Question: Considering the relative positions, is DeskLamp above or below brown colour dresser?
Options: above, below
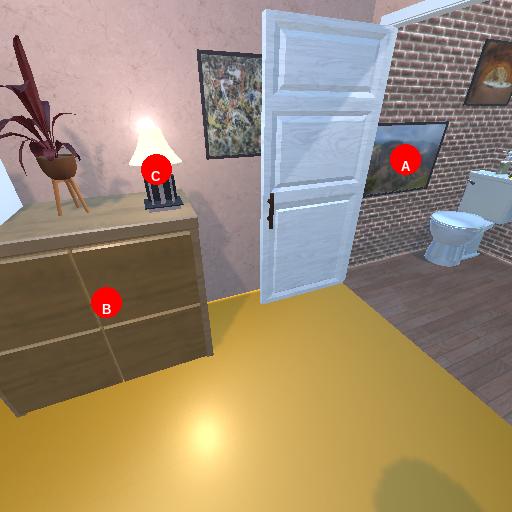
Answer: above